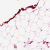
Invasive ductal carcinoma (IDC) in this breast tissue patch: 0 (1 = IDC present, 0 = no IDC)